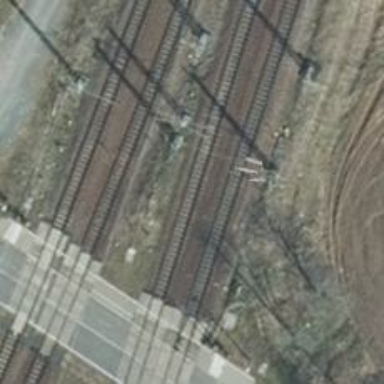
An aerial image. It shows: Railway signal.